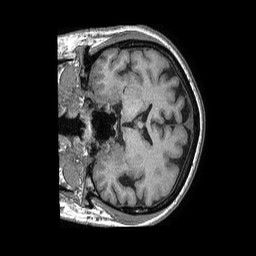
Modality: T1w
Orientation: coronal
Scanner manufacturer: philips
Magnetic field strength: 1.5 T
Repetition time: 0.007602 s
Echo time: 0.003482 s